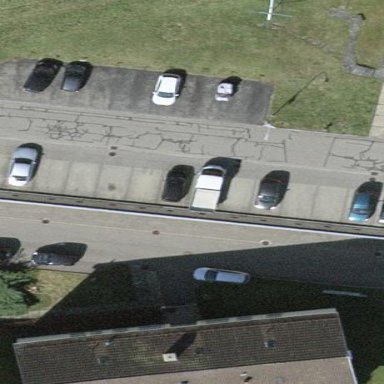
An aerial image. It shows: Group of garages.